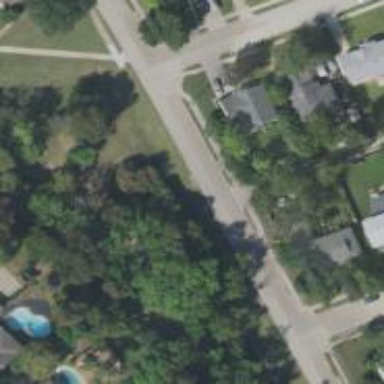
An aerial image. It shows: Alleyway designated as service road.